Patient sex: F
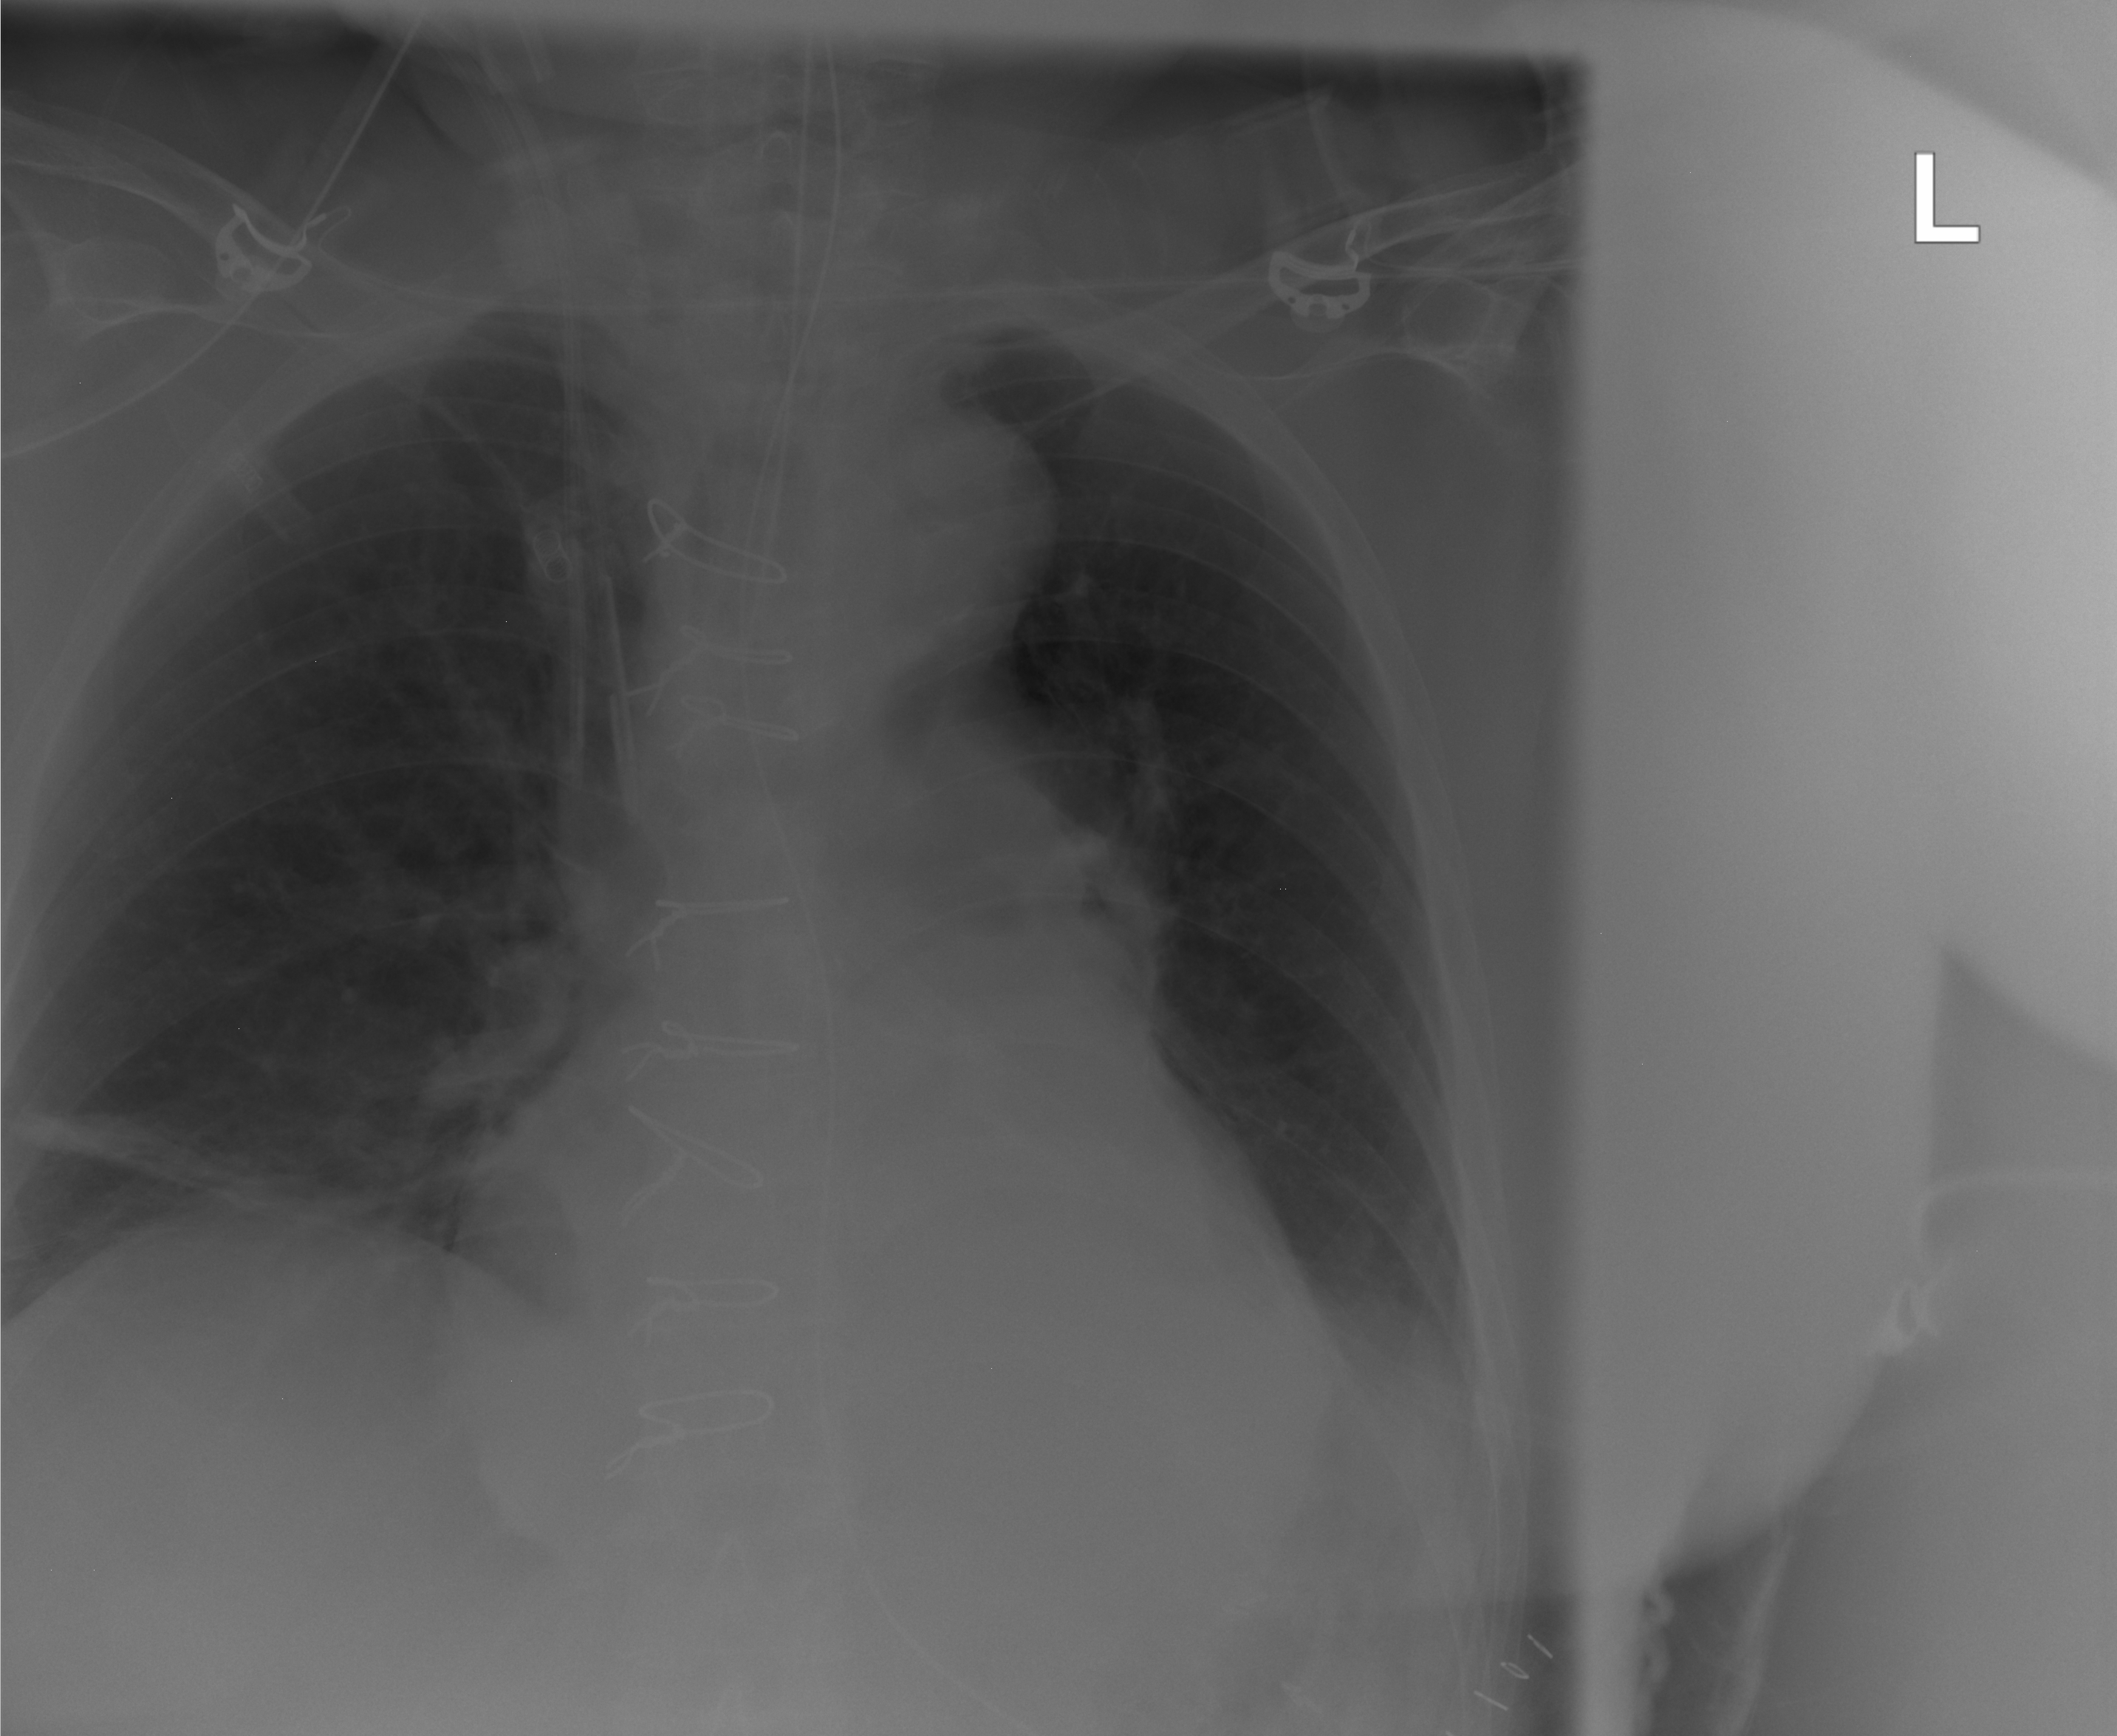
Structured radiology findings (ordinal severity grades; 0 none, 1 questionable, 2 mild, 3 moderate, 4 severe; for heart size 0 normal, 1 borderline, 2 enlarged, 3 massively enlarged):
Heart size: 2
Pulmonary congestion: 0
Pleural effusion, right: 0
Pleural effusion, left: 0
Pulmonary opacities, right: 0
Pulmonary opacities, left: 0
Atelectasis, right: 1
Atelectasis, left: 1